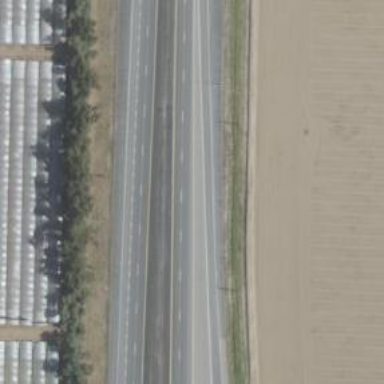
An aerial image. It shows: Trunk highway with expressway features.